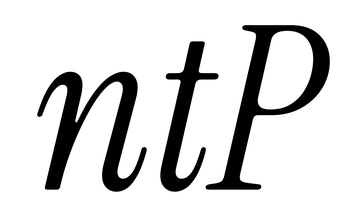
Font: InstrumentSerif-Italic